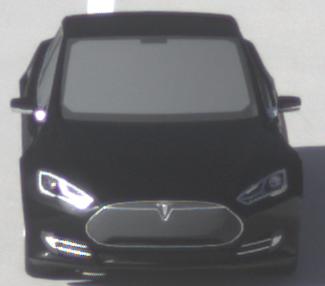
Make: Tesla
Model: Model S 60
Detailed model: Model S
Model produced from: 2013/10
Model produced until: 2014/10
Doors: 5
Color: black
Road condition: dry road
Daytime: morning or afternoon
Contrast: high contrast